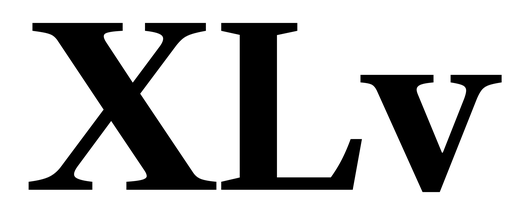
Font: LibreCaslonText_Bold